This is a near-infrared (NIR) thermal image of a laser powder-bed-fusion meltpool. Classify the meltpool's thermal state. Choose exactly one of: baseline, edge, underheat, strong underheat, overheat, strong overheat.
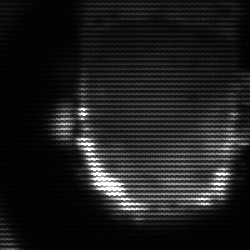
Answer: baseline